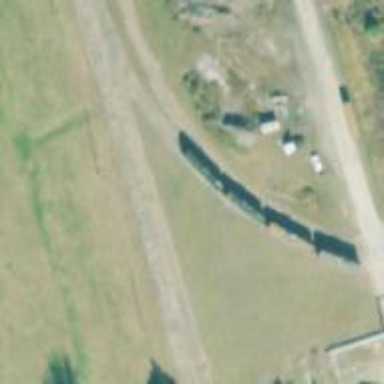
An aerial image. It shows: Railway spur service.